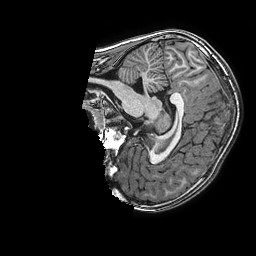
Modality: T1w
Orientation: sagittal
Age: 10
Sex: female
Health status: ill
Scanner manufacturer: ge
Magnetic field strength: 3 T
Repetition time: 0.0077 s
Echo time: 0.003436 s